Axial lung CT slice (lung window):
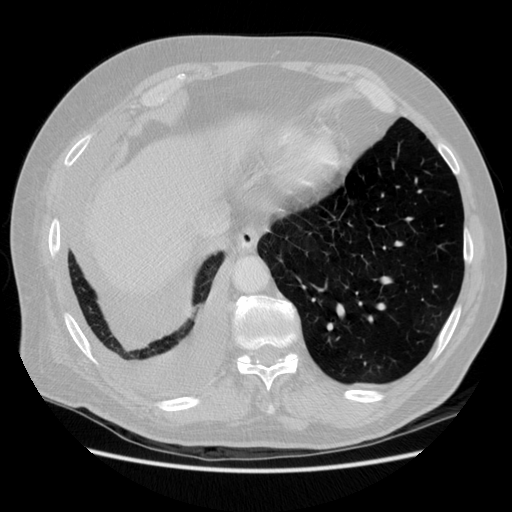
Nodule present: no